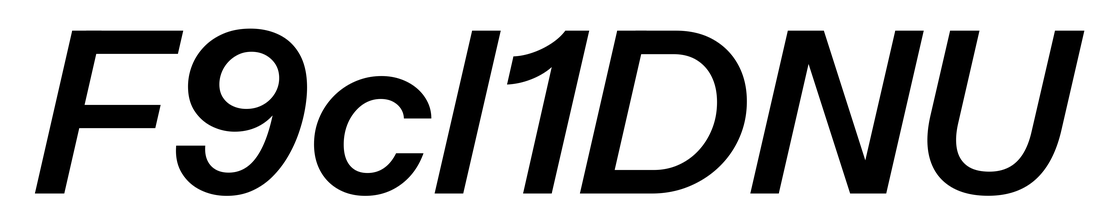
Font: InstrumentSans-Italic_SemiBold_Italic